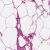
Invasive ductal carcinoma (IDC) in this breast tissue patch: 0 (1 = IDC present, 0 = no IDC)